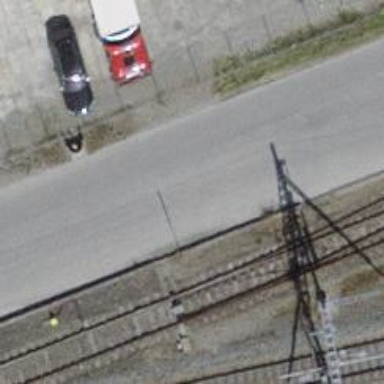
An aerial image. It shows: Railway switch.